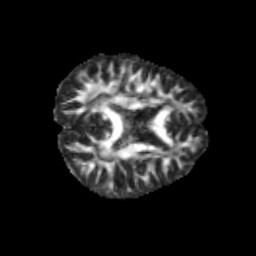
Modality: FA
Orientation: axial
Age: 11
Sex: female
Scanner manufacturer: siemens
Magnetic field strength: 3 T
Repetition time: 3.8 s
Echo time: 0.07 s